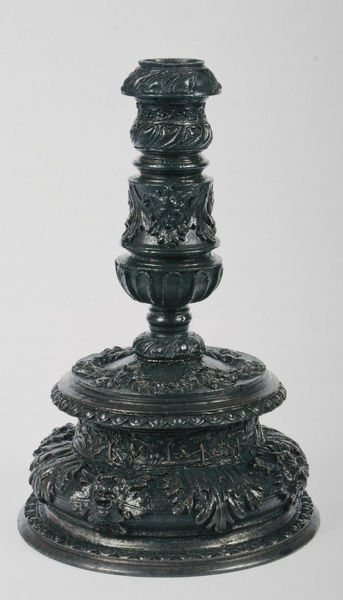
Titel: Kerzenständer
Künstler: Venezianisch
Standort: Venedig
Institution: Museo Correr
Schlagwörter: blätter, dunkel, fuß, weiß, grün, braun, grau, holz, schwarz, muster, ornament, alt, trinken, barock, sockel, stein, schlank, blatt, perlen, kreis, rund, skulptur, relief, taille, schwer, massiv, rand, dekoration, glanz, dekor, floral, ornamente, verzierung, kerze, leuchter, metall, bronze, foto, fotografie, photographie, eisen, gefäß, zinn, motiv, loch, kupfer, stand, stempel, löwenkopf, gedreht, schnitzerei, girlanden, photo, verziert, stück, kerzenständer, kerzenhalter, kerzenleuchter, schnörkel, öffnung, glocke, blattwerk, absätze, ständer, halter, abstufung, basis, pokal, weinblätter, vegetabil, guss, objekt, schaft, erz, vertiefung, gedrechselt, geschnitzt, kandelaber, verjüngung, abgestuft, friese, akanthus, arkanthus, blei, arkantus, ausstattung, mächtig, relieffs, relikt, releif, schnitzarbeit, perlenstab, kanellierung, kanelaber, gerieft, schnörkle, arkantusblätter, gussarbeit, graal, foot, brnze, bronze#orment